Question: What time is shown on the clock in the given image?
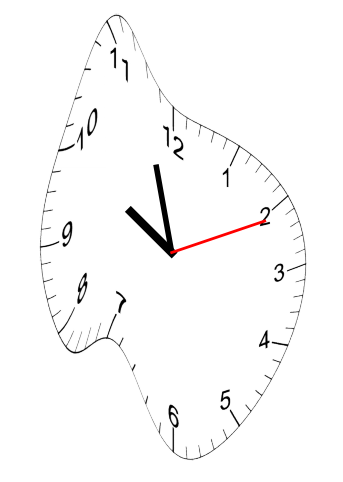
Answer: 09:57:11